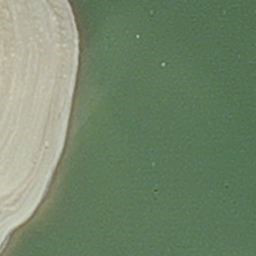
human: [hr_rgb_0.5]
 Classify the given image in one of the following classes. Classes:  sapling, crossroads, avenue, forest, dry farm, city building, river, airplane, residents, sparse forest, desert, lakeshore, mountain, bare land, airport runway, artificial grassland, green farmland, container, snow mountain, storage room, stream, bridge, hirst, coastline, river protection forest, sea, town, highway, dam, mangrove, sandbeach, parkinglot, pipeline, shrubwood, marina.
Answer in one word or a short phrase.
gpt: hirst